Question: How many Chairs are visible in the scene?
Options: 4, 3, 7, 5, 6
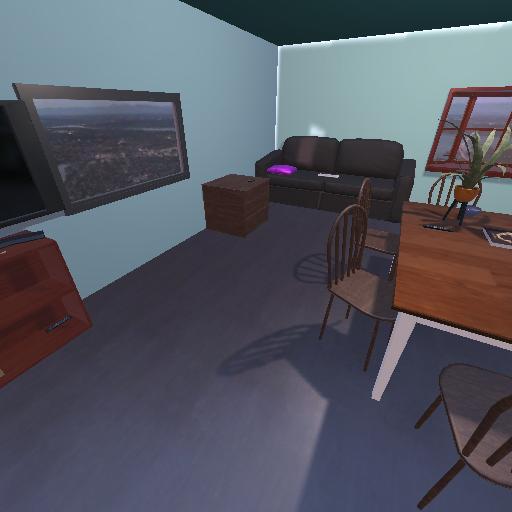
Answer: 4